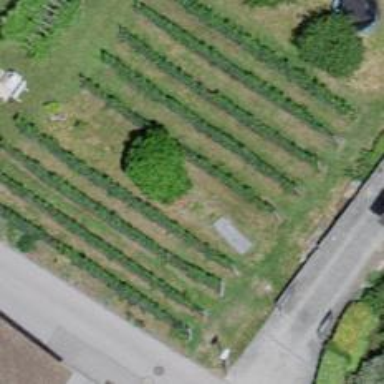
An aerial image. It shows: Vineyard growing grapes.